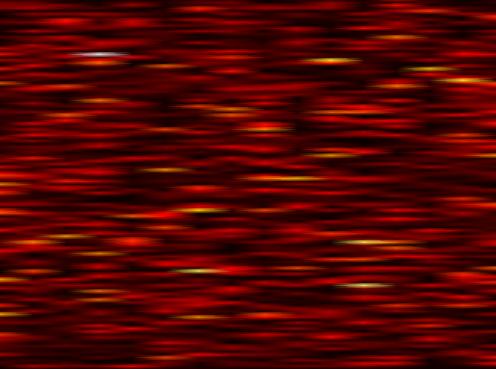
Label: UFMC